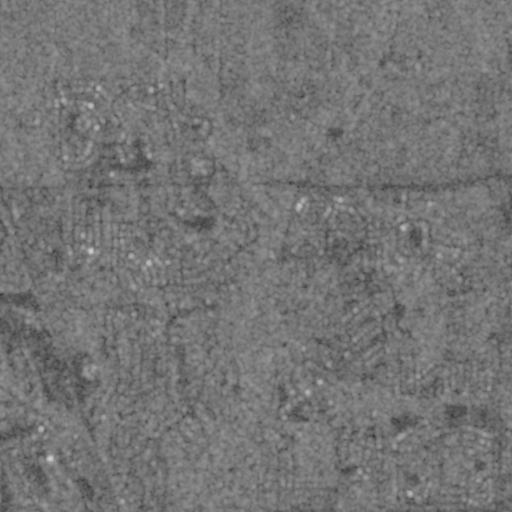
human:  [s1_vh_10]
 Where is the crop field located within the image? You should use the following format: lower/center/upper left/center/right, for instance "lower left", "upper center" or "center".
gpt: The crop field is located in the lower right of the image.
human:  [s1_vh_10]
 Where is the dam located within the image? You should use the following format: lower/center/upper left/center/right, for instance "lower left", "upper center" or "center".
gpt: The dam is located in the center of the image.
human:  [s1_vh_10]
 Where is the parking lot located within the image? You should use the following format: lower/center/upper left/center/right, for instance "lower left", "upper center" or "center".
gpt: The parking lot is located in the lower right of the image.
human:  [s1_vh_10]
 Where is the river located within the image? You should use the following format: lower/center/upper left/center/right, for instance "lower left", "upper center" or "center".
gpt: The river is located in the left of the image.
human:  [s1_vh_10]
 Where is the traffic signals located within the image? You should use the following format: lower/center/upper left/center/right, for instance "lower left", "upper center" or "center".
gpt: The traffic signals is located in the center left of the image.
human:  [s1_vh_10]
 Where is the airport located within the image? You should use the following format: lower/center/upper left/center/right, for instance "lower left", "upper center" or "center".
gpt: There is no airport in the image.

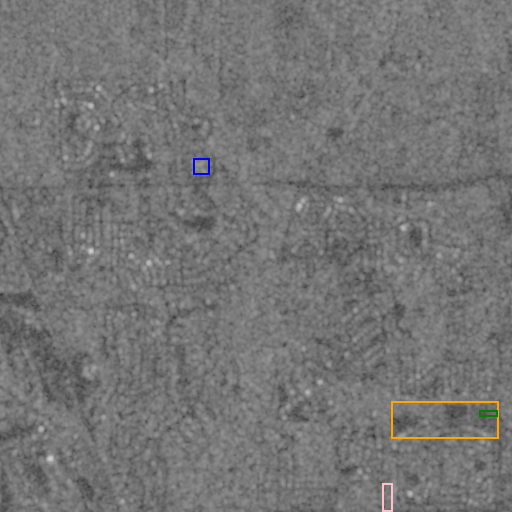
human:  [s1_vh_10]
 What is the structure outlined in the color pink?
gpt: The structure outlined in pink is a crop field.
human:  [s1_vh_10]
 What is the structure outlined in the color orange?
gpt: The structure outlined in orange is a park.
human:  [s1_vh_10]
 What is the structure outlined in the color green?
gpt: The structure outlined in green is a parking lot.
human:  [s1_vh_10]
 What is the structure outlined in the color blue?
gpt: The structure outlined in blue is a building.
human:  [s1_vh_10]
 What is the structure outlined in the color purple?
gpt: There is no purple outline.